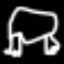
Label: frog